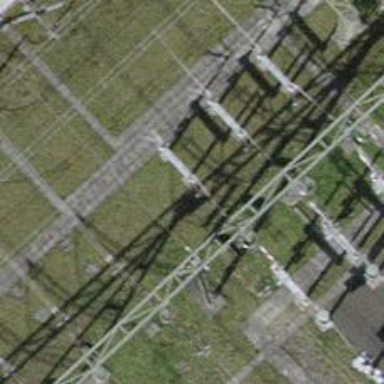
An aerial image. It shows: Bay for power lines.